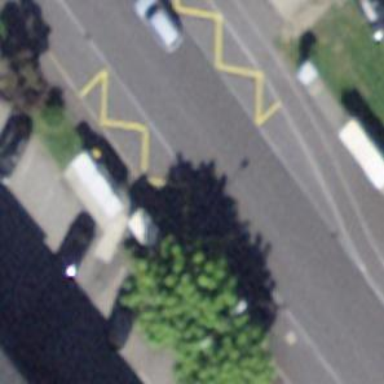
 serving as platform for public transportation."